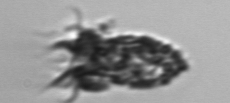
Label: Tintinnopsis